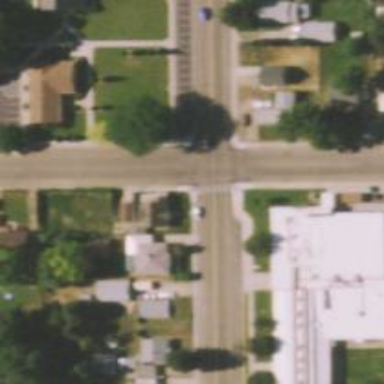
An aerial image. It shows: Road with stop sign.